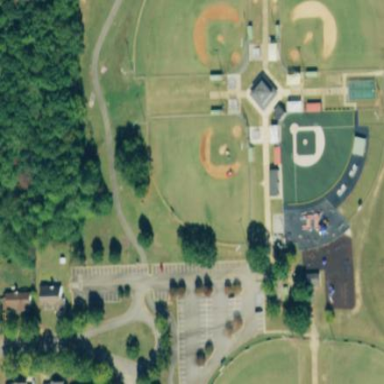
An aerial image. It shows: Baseball pitch for leisure and sports activities.